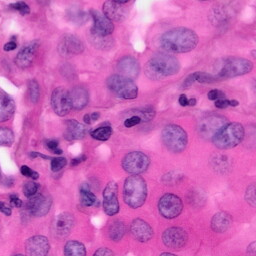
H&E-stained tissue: Pancreatic